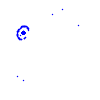
Particle: kaon